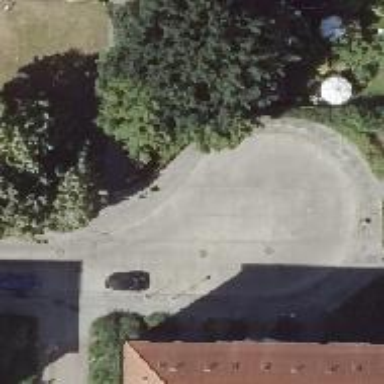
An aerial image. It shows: Residential road with sidewalks on both sides.